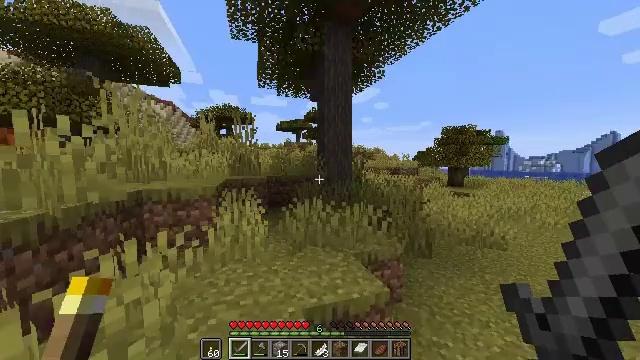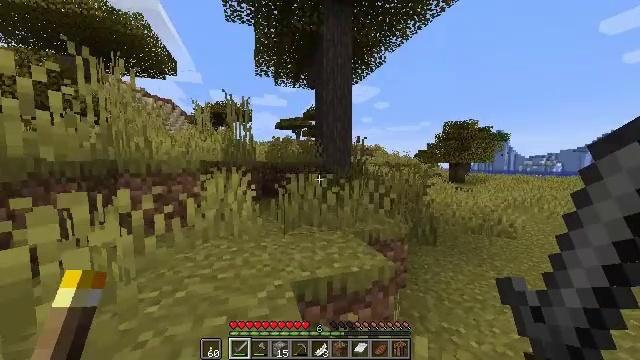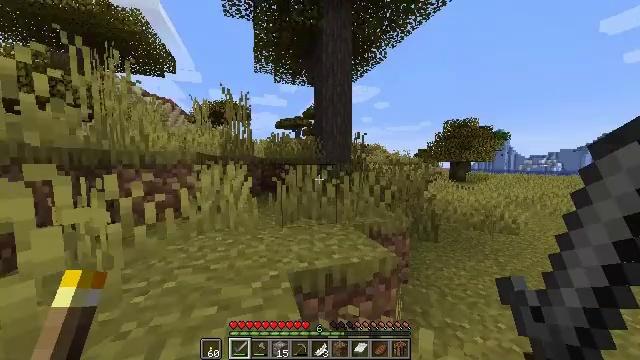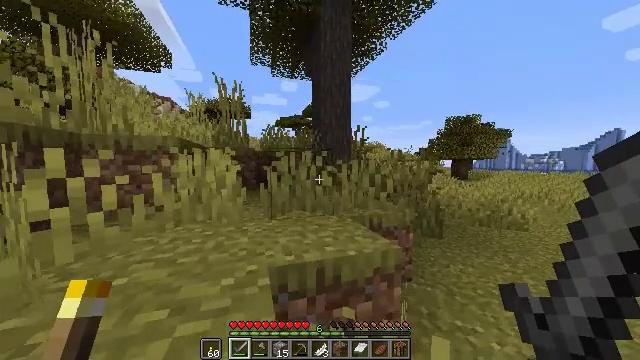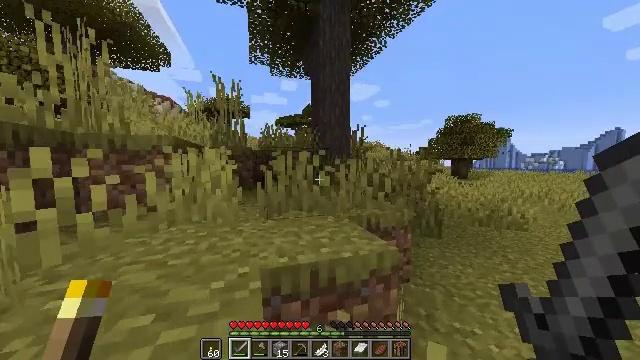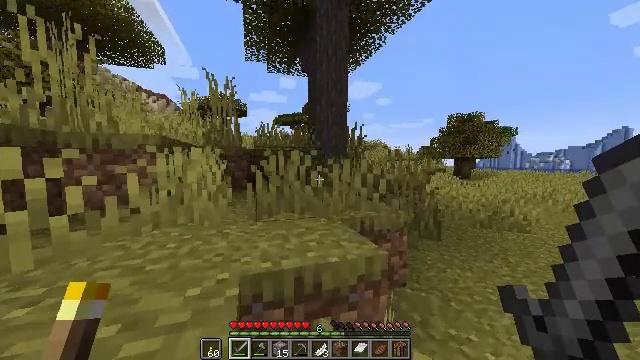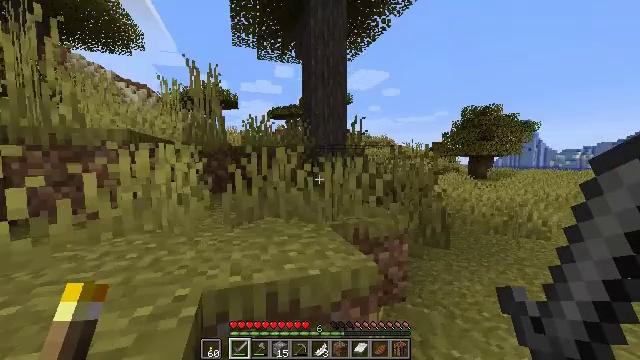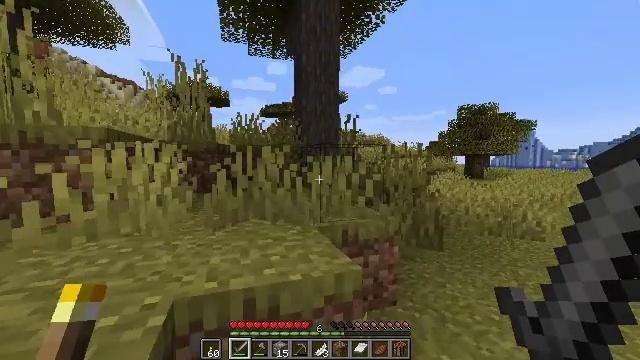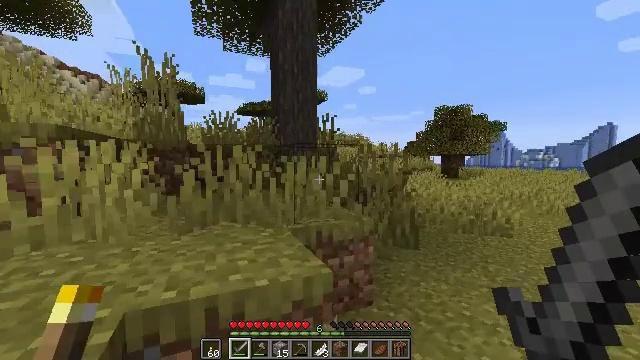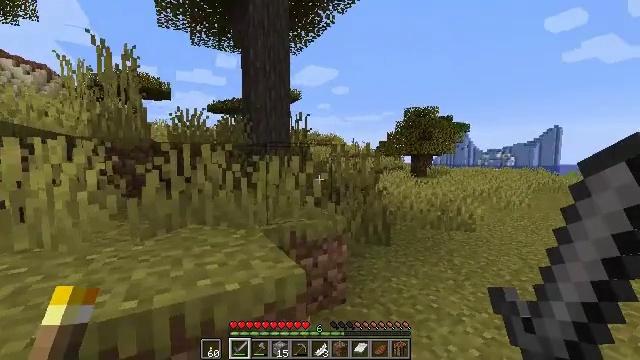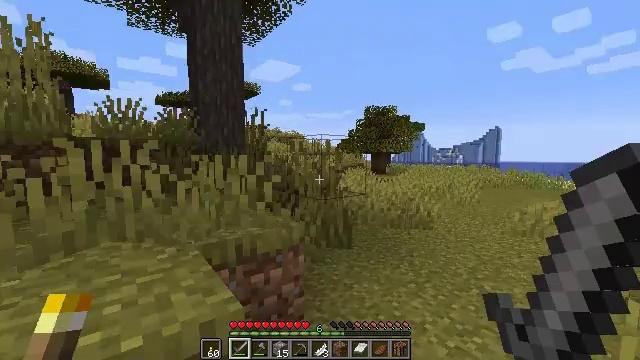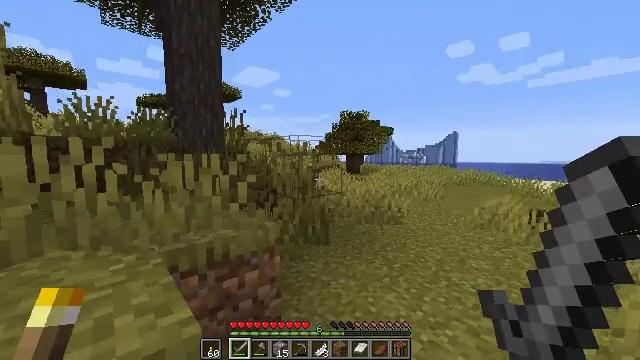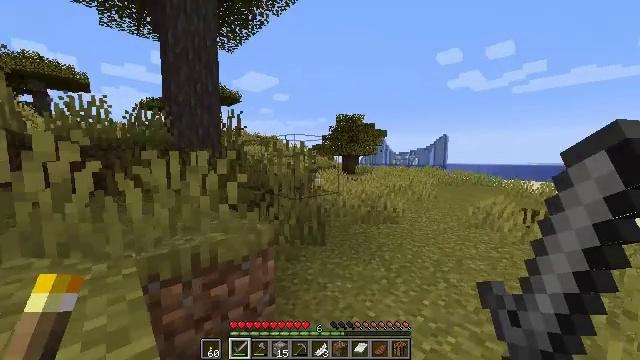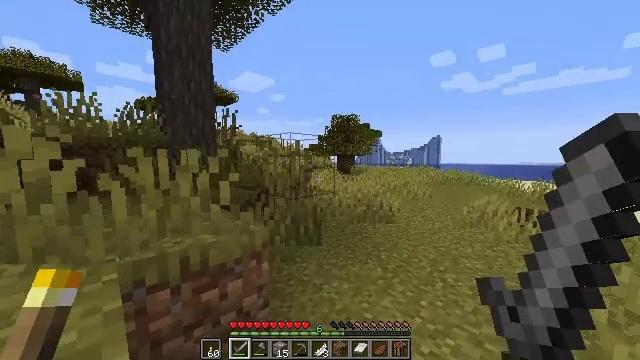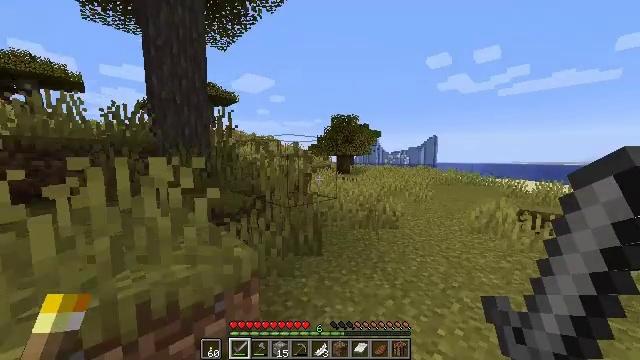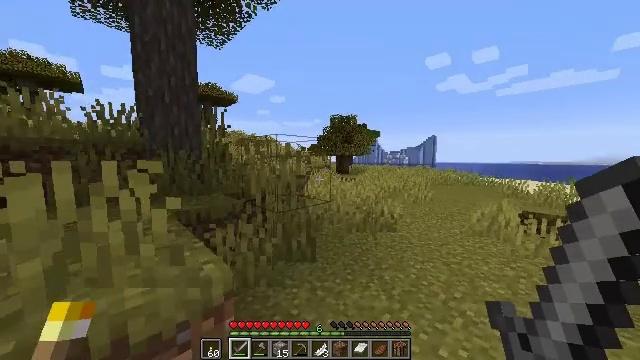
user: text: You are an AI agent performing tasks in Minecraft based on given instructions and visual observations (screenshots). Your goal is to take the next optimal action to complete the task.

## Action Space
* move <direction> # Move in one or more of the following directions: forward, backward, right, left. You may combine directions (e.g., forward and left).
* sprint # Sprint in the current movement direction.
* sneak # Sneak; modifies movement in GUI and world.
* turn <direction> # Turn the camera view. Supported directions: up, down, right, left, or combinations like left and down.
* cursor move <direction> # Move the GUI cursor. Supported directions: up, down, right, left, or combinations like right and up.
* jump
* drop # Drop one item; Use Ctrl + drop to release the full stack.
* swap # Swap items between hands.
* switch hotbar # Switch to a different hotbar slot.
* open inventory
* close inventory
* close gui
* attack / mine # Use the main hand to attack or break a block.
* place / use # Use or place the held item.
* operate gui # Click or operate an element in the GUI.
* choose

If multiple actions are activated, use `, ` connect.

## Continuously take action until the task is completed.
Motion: motion action
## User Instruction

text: Acquire packed ice by mining.
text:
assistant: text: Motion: move forward, sprint
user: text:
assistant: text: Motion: move forward, sprint
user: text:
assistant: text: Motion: move forward, sprint
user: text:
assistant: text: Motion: move forward, sprint
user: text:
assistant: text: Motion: move forward, sprint
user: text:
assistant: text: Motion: move forward, sprint
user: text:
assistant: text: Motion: move forward, sprint, turn right
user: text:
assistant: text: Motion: move forward, sprint, turn right
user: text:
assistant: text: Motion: move forward, sprint, turn right
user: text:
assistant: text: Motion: move forward, sprint, turn right
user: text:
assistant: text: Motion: move forward, sprint, turn right
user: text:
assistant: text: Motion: move forward, sprint
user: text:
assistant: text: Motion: move forward, sprint, turn right
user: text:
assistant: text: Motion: move forward, sprint
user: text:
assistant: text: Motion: move forward, sprint
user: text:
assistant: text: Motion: move forward, sprint
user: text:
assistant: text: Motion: move forward, sprint
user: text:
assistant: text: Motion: move forward, sprint
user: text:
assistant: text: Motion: move forward, sprint
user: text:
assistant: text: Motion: move forward, sprint
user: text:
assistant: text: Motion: move forward, sprint
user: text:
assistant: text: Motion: move forward, sprint
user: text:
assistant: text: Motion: move forward, sprint
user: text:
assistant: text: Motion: move forward, sprint
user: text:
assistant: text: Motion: move forward, sprint
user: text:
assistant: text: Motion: move forward, sprint
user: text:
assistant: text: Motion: move forward, sprint
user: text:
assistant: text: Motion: move forward, sprint
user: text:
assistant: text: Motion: move forward, sprint
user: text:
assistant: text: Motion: move forward, sprint